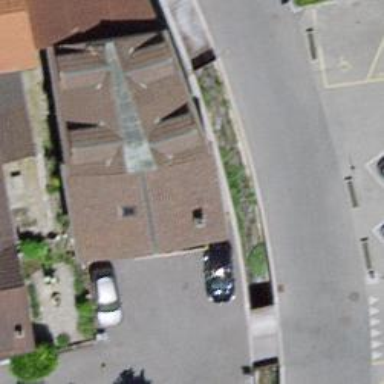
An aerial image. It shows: Veterinary facility.